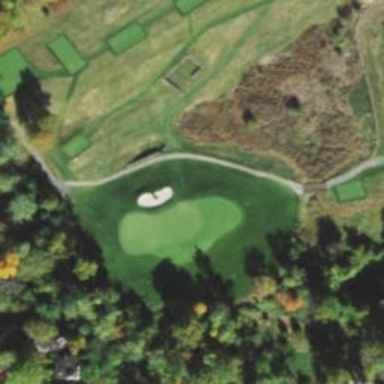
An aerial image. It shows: Golf hole.